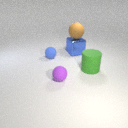
large blue metal cube to the right of small blue rubber sphere